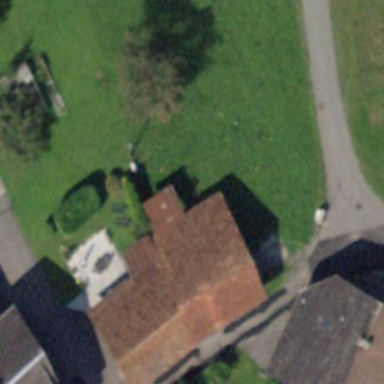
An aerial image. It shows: Rural barn.